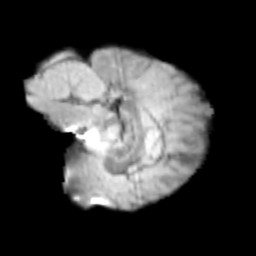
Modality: T2w
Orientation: sagittal
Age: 11
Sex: male
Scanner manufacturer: siemens
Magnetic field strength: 3 T
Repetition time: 3.8 s
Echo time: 0.07 s